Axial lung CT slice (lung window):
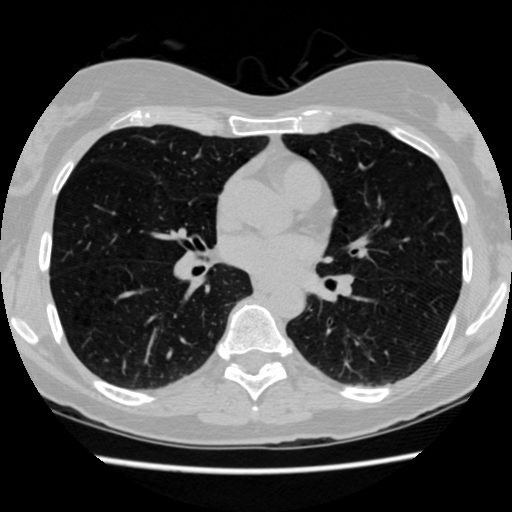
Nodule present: no